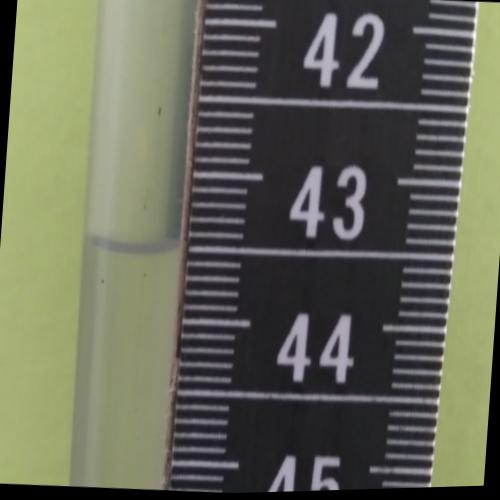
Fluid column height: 43.5 cm